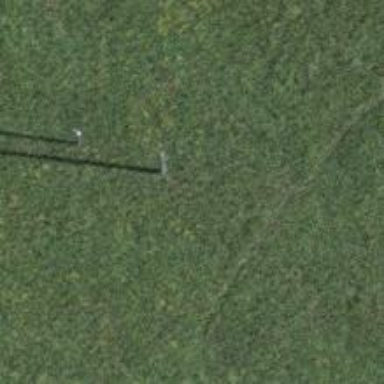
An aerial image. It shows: Power pole.